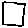
Label: square